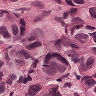
Metastatic tissue present: yes